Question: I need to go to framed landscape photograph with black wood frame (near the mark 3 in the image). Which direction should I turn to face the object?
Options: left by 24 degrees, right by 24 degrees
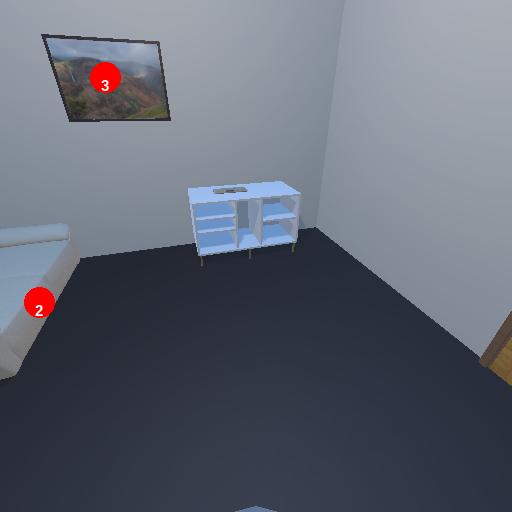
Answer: left by 24 degrees